Question:
i need to get all data in Childs and show it in ListView
Every Values in Childs!,The main Child is "XXX-Users" and other Childs is about "Model Phones",, i want get All Date of This Childs on ListView
this is my Activity:
'''
public class xxxxxxx extends AppCompatActivity {ListView listView;
ArrayList<String> usernames = new ArrayList<>() ;
FirebaseDatabase database = FirebaseDatabase.getInstance();
DatabaseReference myRef = database.getReference("xxx-Users");
@Override
protected void onCreate(Bundle savedInstanceState) {
super.onCreate(savedInstanceState);
setContentView(R.layout.xxxxxxxxxxxxx);
listView = (ListView) findViewById(R.id.listview00);
final ArrayAdapter<String> arrayAdapter = new ArrayAdapter<String>(this,android.R.layout.simple_list_item_1,usernames);
listView.setAdapter(arrayAdapter);
myRef.addChildEventListener(new ChildEventListener() {
@Override
public void onChildAdded(DataSnapshot dataSnapshot, String s) {
String value = dataSnapshot.getValue(String.class);
usernames.add(value);
arrayAdapter.notifyDataSetChanged();
}
@Override
public void onChildChanged(DataSnapshot dataSnapshot, String s) {
}
@Override
public void onChildRemoved(DataSnapshot dataSnapshot) {
}
@Override
public void onChildMoved(DataSnapshot dataSnapshot, String s) {
}
@Override
public void onCancelled(DatabaseError databaseError) {
}
});
'''
}'**
'''
<ListView
android:layout_width="match_parent"
android:layout_height="match_parent"
android:layout_alignParentLeft="true"
android:layout_alignParentStart="true"
android:layout_alignParentTop="true"
android:id="@+id/listview00" />
'''
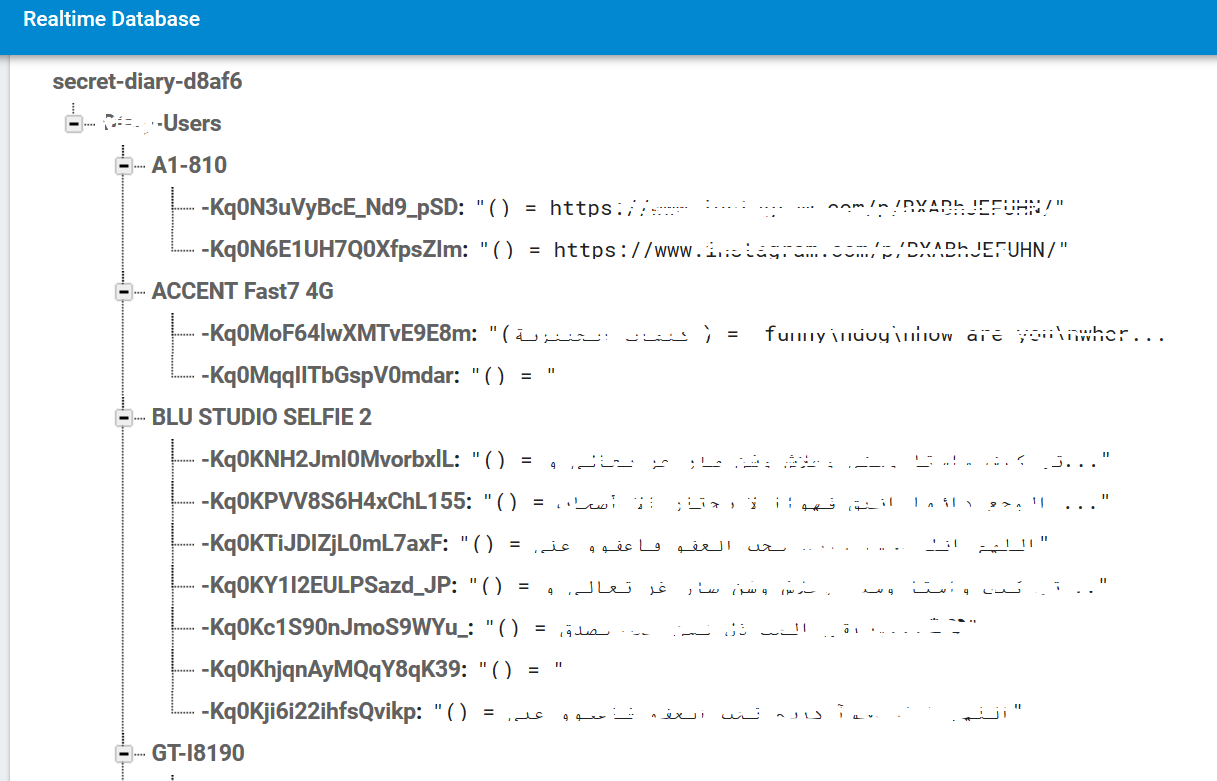
Answer: As cricket_007 said, your code doesn't match your data structure. Your listener will fire for the nodes immediately under 'xxx-Users'. But your actual URL values are one level deeper.
One simple way to handler this is to loop over those nested children in 'onChildAdded()':
'''
DatabaseReference myRef = database.getReference("xxx-Users");
myRef.addChildEventListener(new ChildEventListener() {
@Override
public void onChildAdded(DataSnapshot dataSnapshot, String s) {
for (DataSnapshot childSnapshot: dataSnapshot.getChildren()) {
String value = childSnapshot.getValue(String.class);
usernames.add(value);
}
arrayAdapter.notifyDataSetChanged();
}
...
'''